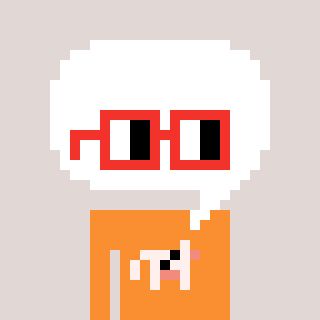
a pixel art character with square red glasses, a speech bubble-shaped head and a orange-colored body on a warm background